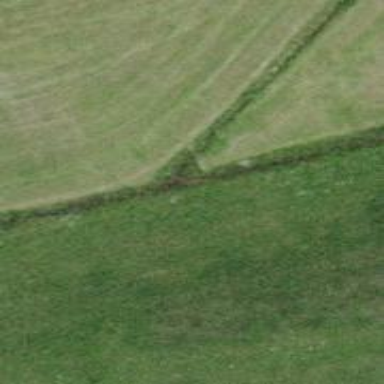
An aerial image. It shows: Ditch in the surroundings.